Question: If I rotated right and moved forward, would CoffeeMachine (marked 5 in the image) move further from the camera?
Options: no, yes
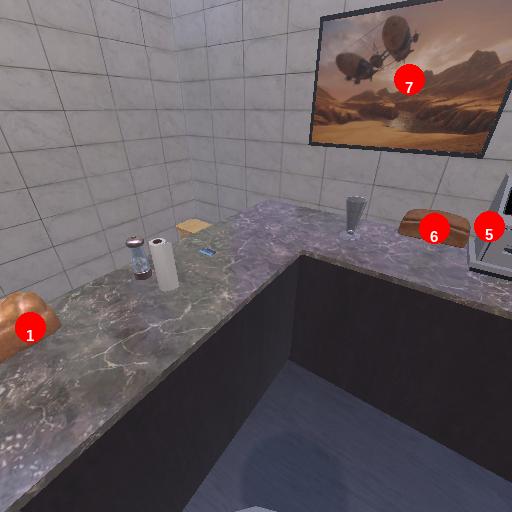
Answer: no